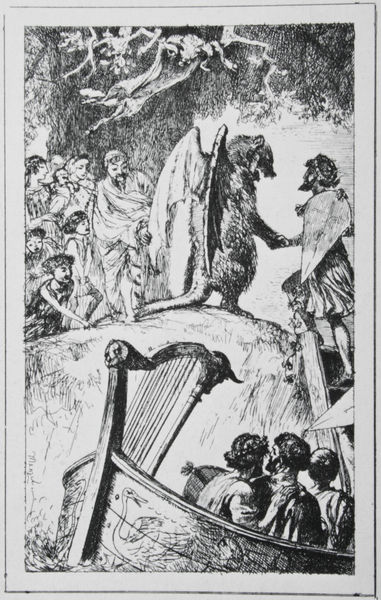
Titel: Berliner Argonauten
Künstler: Adolph Menzel
Standort: Berlin
Institution: Staatliche Museen zu Berlin, Kupferstichkabinett
Schlagwörter: baum, berg, dunkel, felsen, flügel, gruppe, held, himmel, mann, meer, vogel, wasser, weiß, bäume, frauen, menschen, ufer, frau, grau, hell, holz, licht, männer, schwarz, skizze, zeichnung, tiere, hochformat, versammlung, bart, böse, mensch, pelz, rahmen, ast, hügel, vögel, kind, wald, anhöhe, boot, fliegen, kahn, kinder, engel, fell, schwanz, bein, schiff, papier, düster, schwan, fels, klippen, grafik, graphik, rand, bug, romantik, landung, leiter, klinger, striche, schild, tusche, rechteck, sprossen, abschied, asien, druck, druckgraphik, schraffur, radierung, stich, lithografie, seite, gefahr, illustration, soldat, asiatisch, bleistift, haarkranz, treffen, dämon, entwurf, kranz, lorbeerkranz, tinte, buchseite, hellgrau, griechen, hölle, teufel, fabel, mythos, packt, sage, wesen, märchen, dante, krieger, fabelwesen, prinz, begrüssung, heiliger, gerahmt, harfe, odysseus, kupferstich, eule, bär, ungeheuer, gruß, druch, drache, neugierig, dämonen, inferno, untier, max, tuschezeichnung, besatzung, passagiere, bott, fährmann, bot, ratte, moritz von schwind, händeschütteln, styx, doré, mongolisch, vereinbarung, aron, djingis khan, dschingis khan, gustave, vorhölle, faune, werwolf, druckgraphik#, schaulustig, harpe, abmachung, ulysee